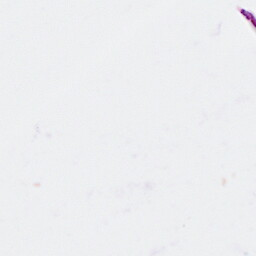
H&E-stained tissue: Breast